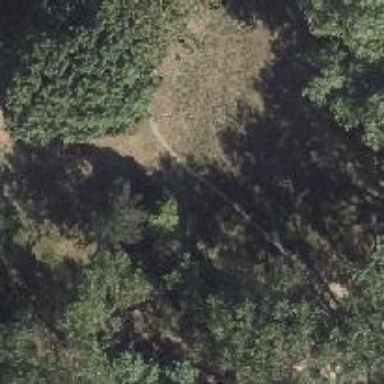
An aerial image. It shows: Evergreen tree with needle-leaved leaves.